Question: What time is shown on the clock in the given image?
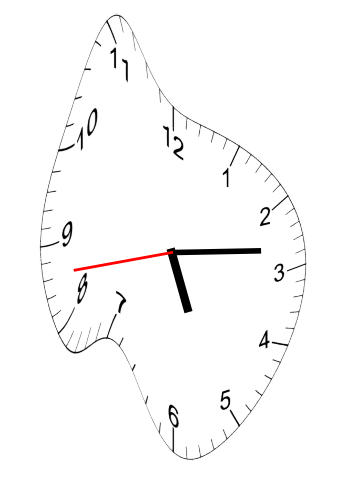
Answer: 05:13:43